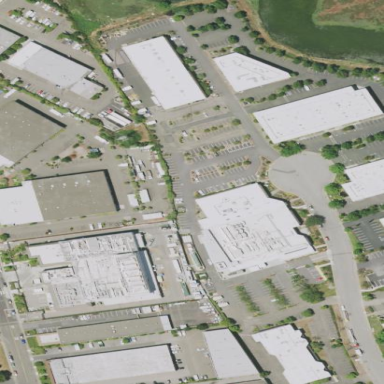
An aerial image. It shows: Commercial area.